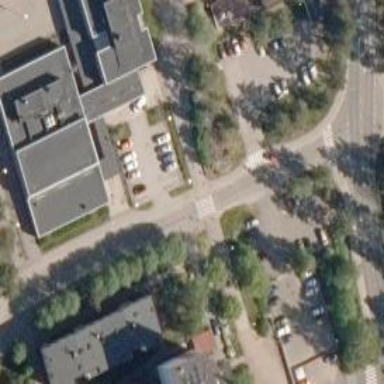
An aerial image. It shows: Uncontrolled crossing on the road.